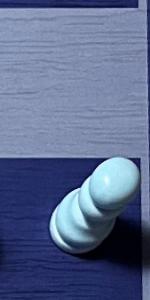
Label: Pawn_White